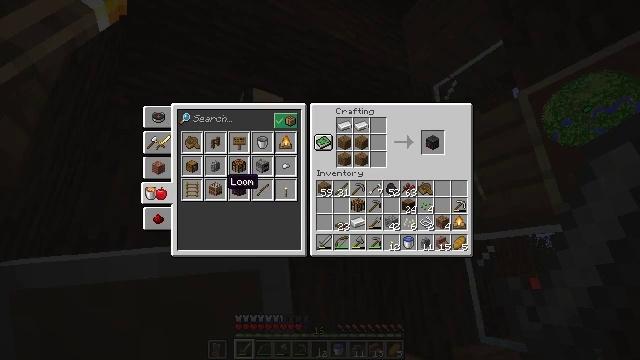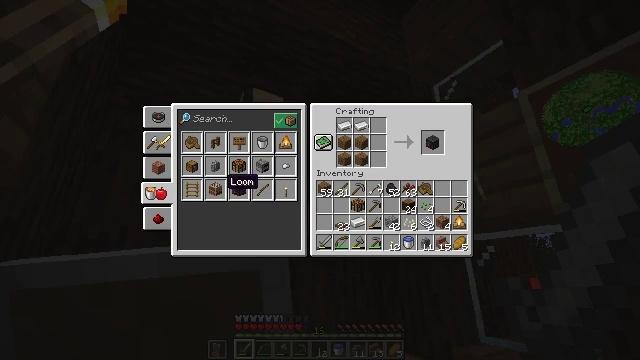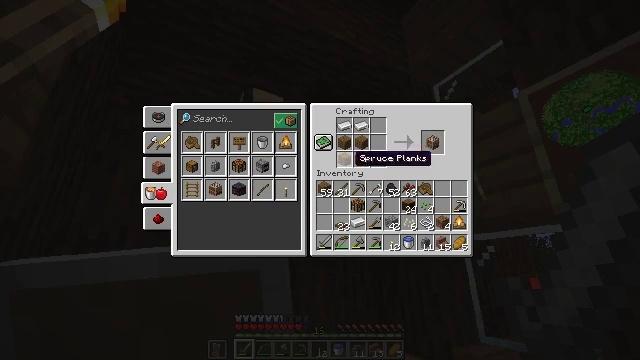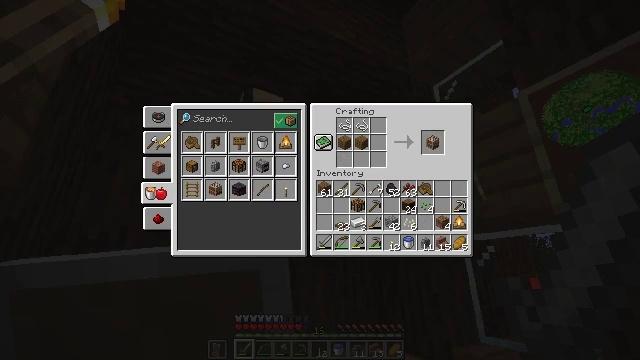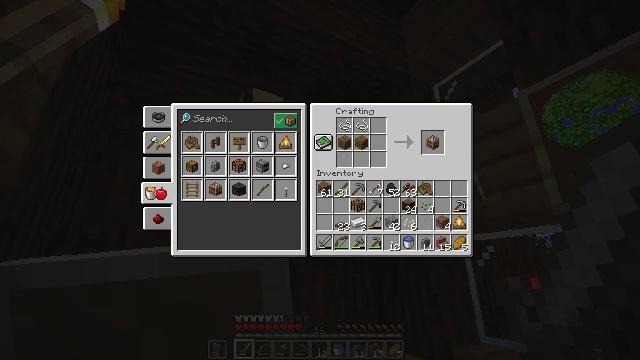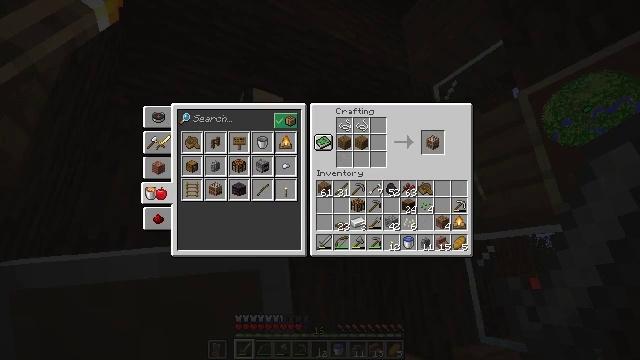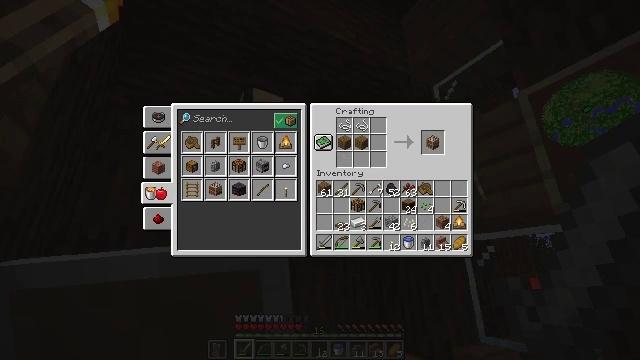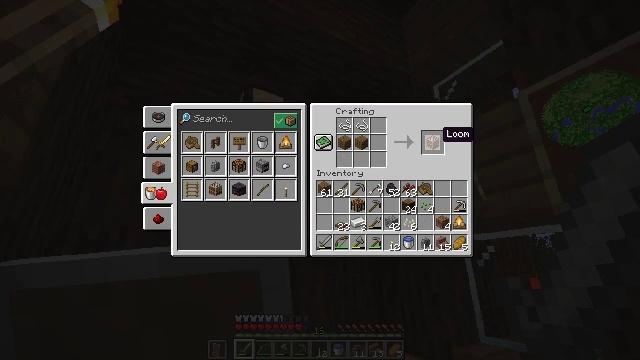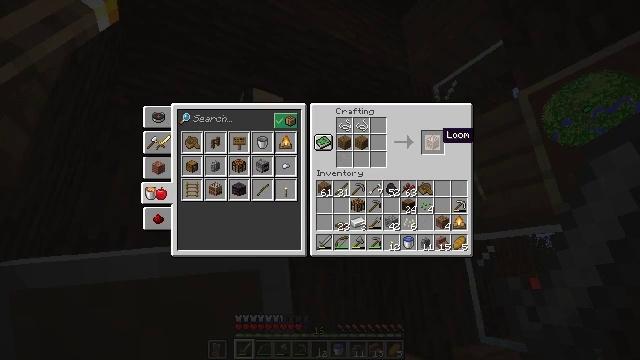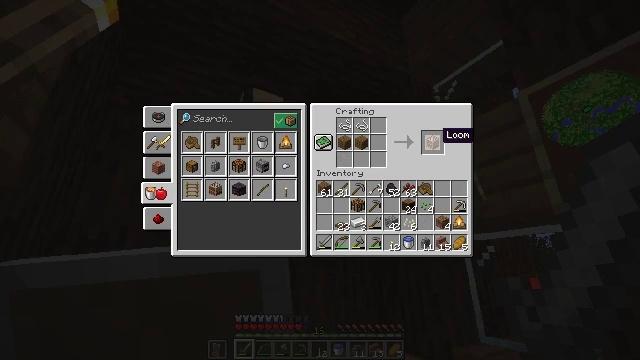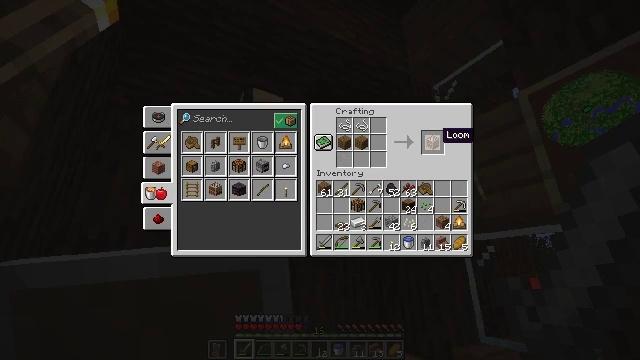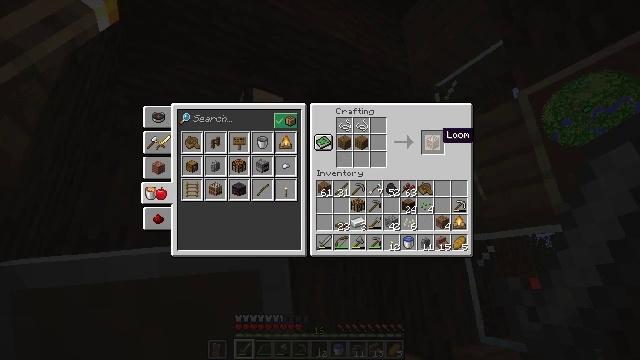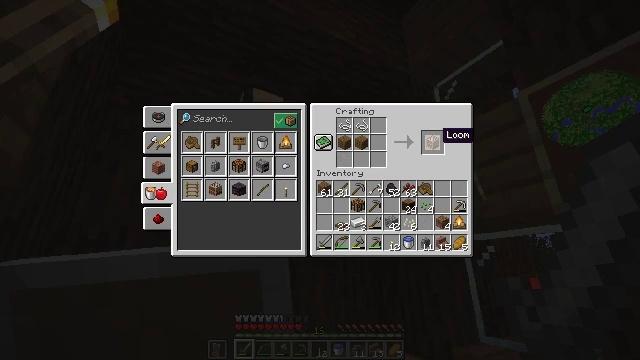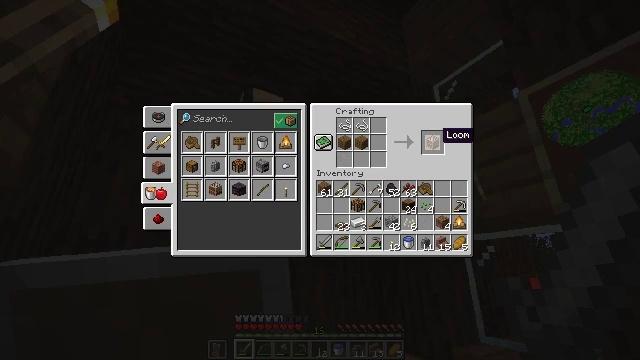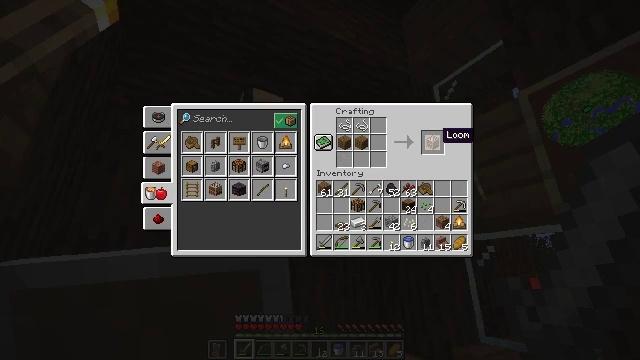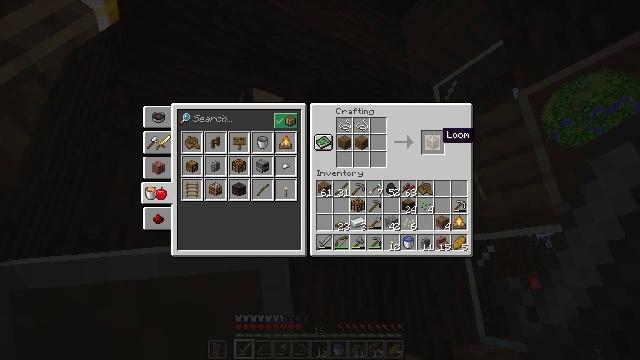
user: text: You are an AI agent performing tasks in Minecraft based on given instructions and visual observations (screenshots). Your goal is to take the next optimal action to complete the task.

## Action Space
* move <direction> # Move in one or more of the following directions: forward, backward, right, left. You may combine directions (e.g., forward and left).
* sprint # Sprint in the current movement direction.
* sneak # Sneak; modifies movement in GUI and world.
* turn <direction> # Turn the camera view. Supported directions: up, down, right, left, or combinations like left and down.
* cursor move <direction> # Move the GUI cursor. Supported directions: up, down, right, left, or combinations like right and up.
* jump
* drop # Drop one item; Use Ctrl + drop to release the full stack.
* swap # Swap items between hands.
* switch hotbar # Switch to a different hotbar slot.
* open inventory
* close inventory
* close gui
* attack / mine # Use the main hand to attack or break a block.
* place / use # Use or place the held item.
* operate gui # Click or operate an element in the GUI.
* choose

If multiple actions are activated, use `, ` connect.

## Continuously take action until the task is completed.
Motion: motion action
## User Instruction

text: Go to the crafting table and create a loom.
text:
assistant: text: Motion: no_op
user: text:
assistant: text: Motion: cursor move right and up
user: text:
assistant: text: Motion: cursor move right and up
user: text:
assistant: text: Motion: no_op
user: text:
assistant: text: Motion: no_op
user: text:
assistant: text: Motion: no_op
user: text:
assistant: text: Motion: cursor move left
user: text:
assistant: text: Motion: no_op
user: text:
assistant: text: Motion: no_op
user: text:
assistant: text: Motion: no_op
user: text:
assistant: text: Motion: no_op
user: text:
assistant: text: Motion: no_op
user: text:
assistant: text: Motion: no_op
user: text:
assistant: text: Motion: no_op
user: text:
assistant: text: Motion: no_op
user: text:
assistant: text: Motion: no_op
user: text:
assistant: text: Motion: no_op
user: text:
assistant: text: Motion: no_op
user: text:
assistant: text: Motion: no_op
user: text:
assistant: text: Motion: no_op
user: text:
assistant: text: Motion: no_op
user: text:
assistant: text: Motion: no_op
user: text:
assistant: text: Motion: no_op
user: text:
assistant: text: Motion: no_op
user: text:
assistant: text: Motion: no_op
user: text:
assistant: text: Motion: no_op
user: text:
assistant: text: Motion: no_op
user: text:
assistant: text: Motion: no_op
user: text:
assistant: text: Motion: operate gui
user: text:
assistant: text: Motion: operate gui